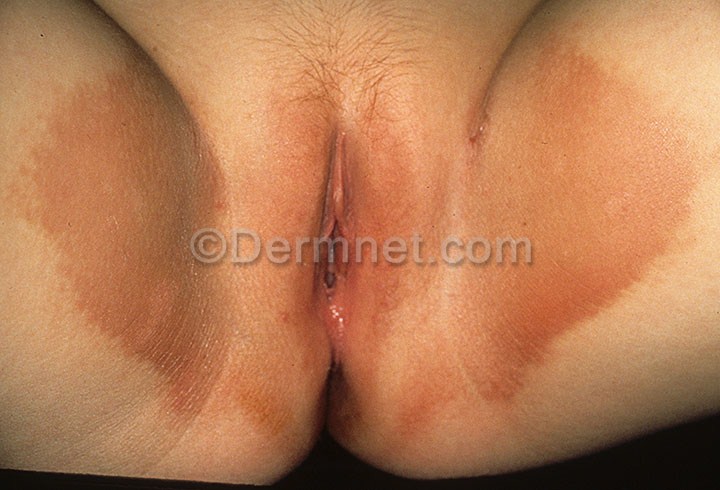
Disease: Tinea Ringworm Candidiasis and other Fungal Infections